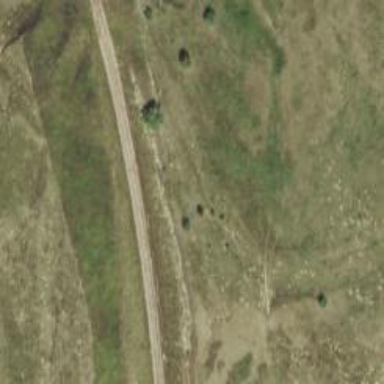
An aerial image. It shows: Disused railway.